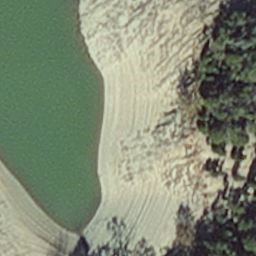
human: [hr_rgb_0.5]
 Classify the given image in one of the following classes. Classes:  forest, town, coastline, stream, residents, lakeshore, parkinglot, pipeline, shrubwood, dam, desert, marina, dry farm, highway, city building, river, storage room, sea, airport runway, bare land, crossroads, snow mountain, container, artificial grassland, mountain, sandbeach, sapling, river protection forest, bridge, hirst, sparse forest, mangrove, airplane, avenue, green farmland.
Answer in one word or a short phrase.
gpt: hirst